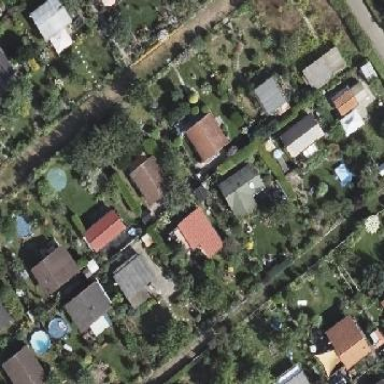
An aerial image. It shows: Plot within allotments.